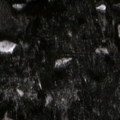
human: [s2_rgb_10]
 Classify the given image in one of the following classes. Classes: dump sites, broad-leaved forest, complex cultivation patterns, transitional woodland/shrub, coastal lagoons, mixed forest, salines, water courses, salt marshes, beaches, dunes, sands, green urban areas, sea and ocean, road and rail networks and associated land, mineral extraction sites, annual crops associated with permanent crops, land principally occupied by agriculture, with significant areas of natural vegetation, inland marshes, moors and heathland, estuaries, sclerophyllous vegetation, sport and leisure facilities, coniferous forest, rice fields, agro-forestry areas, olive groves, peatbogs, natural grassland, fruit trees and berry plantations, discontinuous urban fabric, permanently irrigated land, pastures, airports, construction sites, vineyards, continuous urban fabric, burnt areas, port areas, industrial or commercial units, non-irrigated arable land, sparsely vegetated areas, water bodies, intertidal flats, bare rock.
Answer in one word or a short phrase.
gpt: coniferous forest, mixed forest